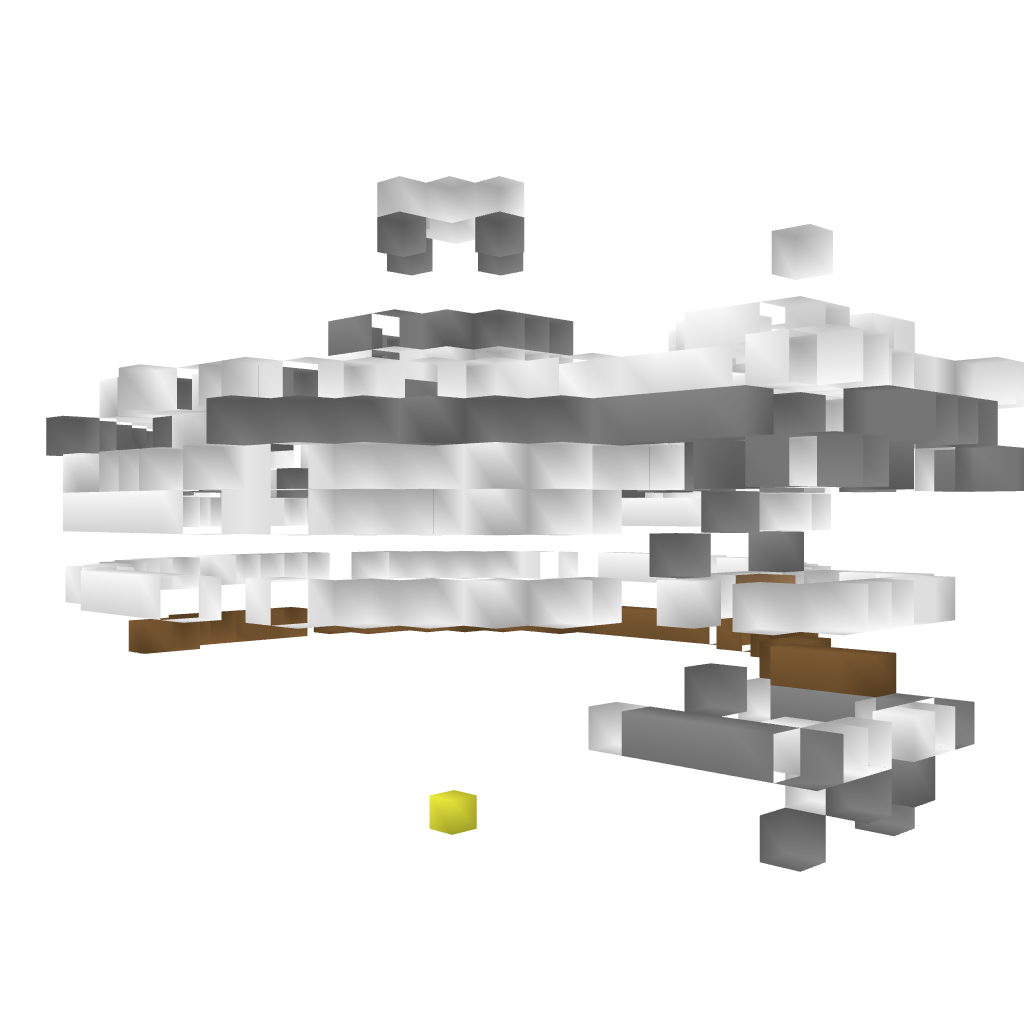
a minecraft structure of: PropHunt Lobby bad low quality